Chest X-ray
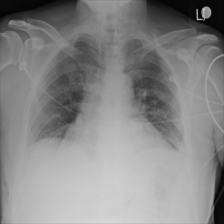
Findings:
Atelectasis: negative
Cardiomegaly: negative
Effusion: negative
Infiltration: negative
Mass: negative
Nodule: negative
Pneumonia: negative
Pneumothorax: negative
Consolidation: negative
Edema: negative
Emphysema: negative
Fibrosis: negative
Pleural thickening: negative
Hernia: negative